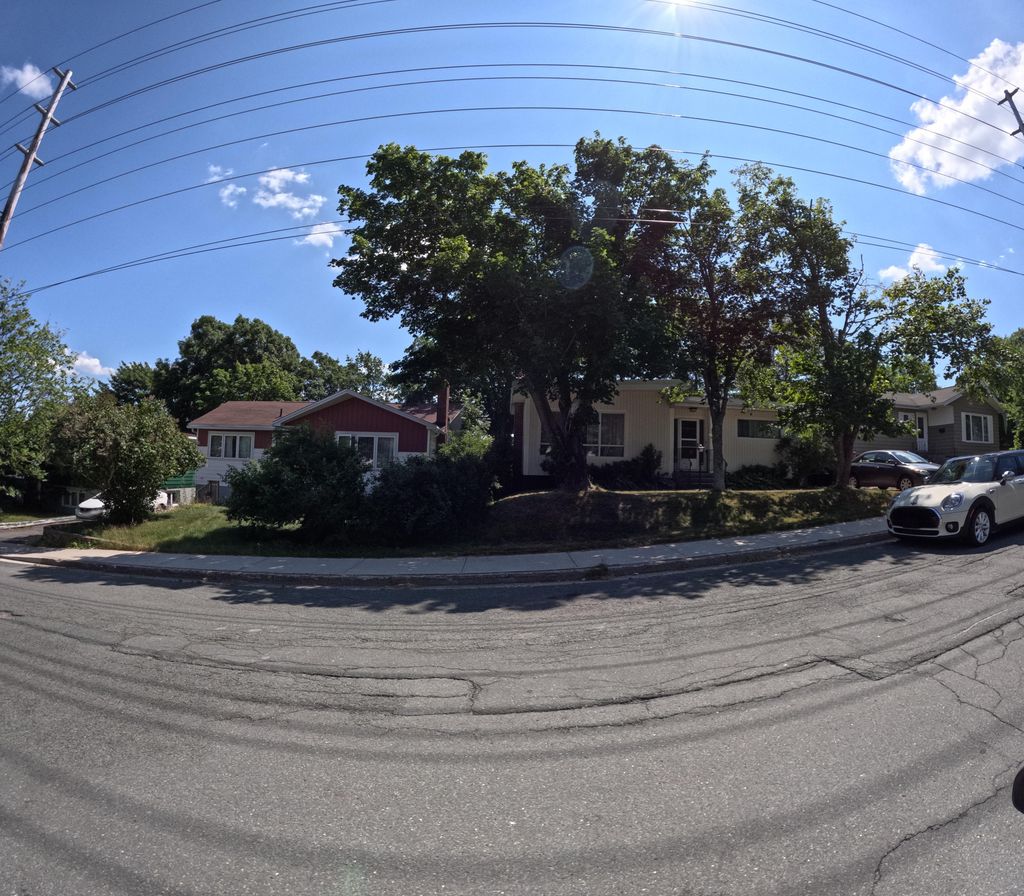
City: st_johns